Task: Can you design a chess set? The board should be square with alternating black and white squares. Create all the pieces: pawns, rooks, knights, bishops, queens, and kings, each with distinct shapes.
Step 1184:
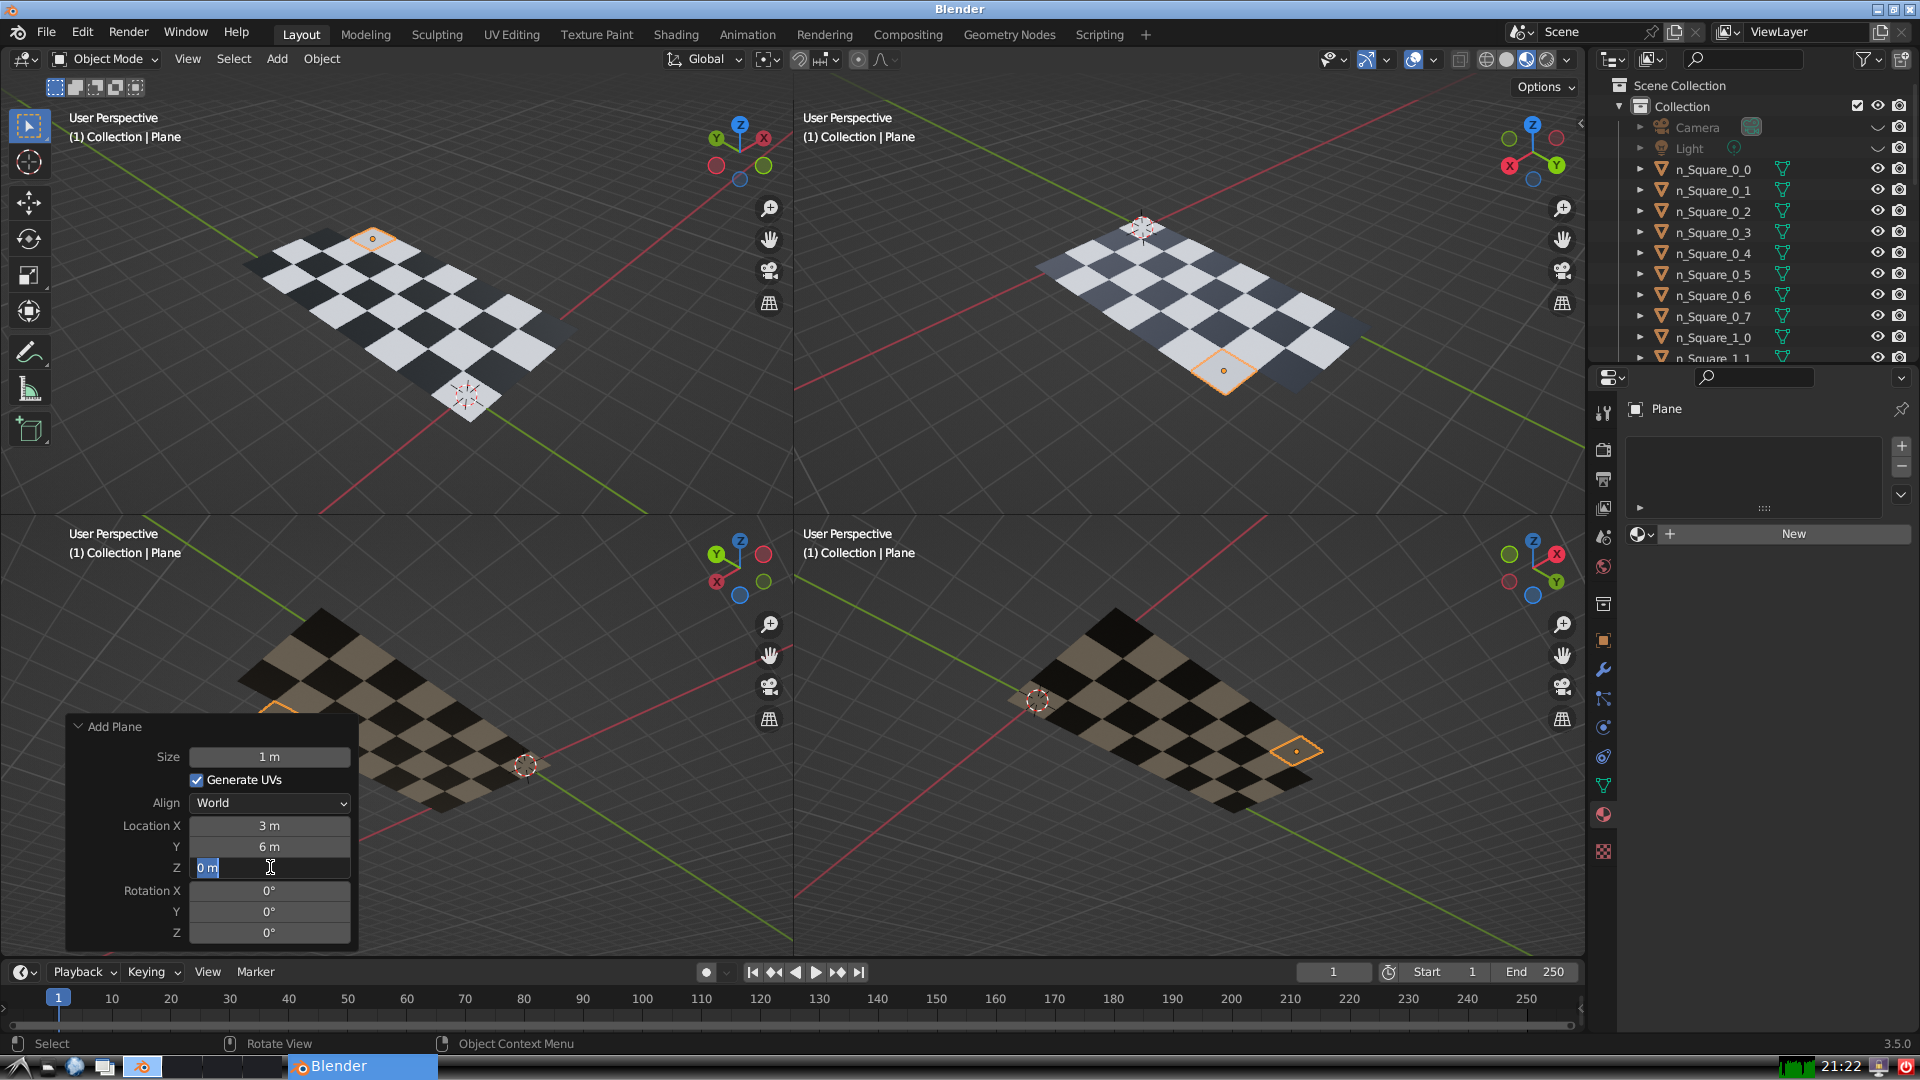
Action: input_text: 0.0